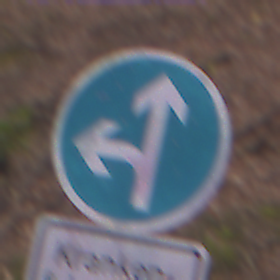
Verkehrszeichen: VorgeschriebeneFahrtrichtungGeradeausOderLinks
Zusatzzeichen unten: BesondereFahrzeugeUndTransportgueter4
Umgebung: Outdoor, Nature
Tageszeit: Midday
Wetter: Overcast
Licht: Natural
Jahreszeit: Autumn
Kontrast: LowContrast